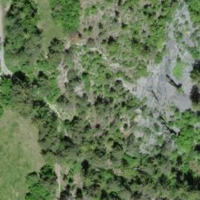
EUNIS habitat code: 44
Species observed at this site:
Saponaria ocymoides